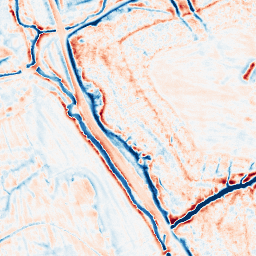
Category: edge_preserving
Decomposition family: bilateral
Decomposition parameters: d: 15
sigma_color: 50
sigma_space: 25
Upsampling method: bspline
Upsampling parameters: scale: 8
Upsampling scale: 8